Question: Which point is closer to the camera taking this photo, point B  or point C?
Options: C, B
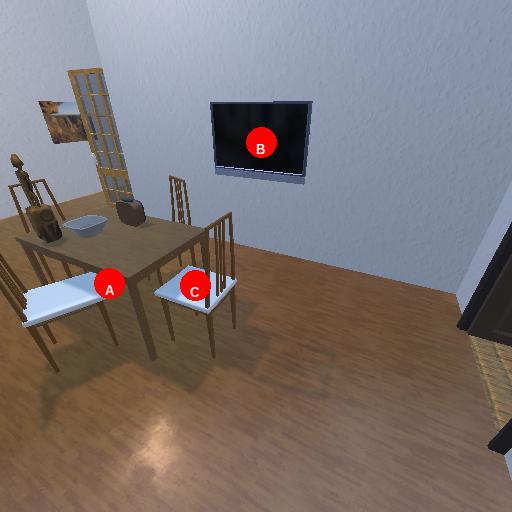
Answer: C